Interaction volume radius: 10 \u00c5
Interaction volume height: 20 \u00c5
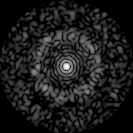
Disorder parameter: 0.8443